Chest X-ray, PA view. Patient: 67 years old, sex F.
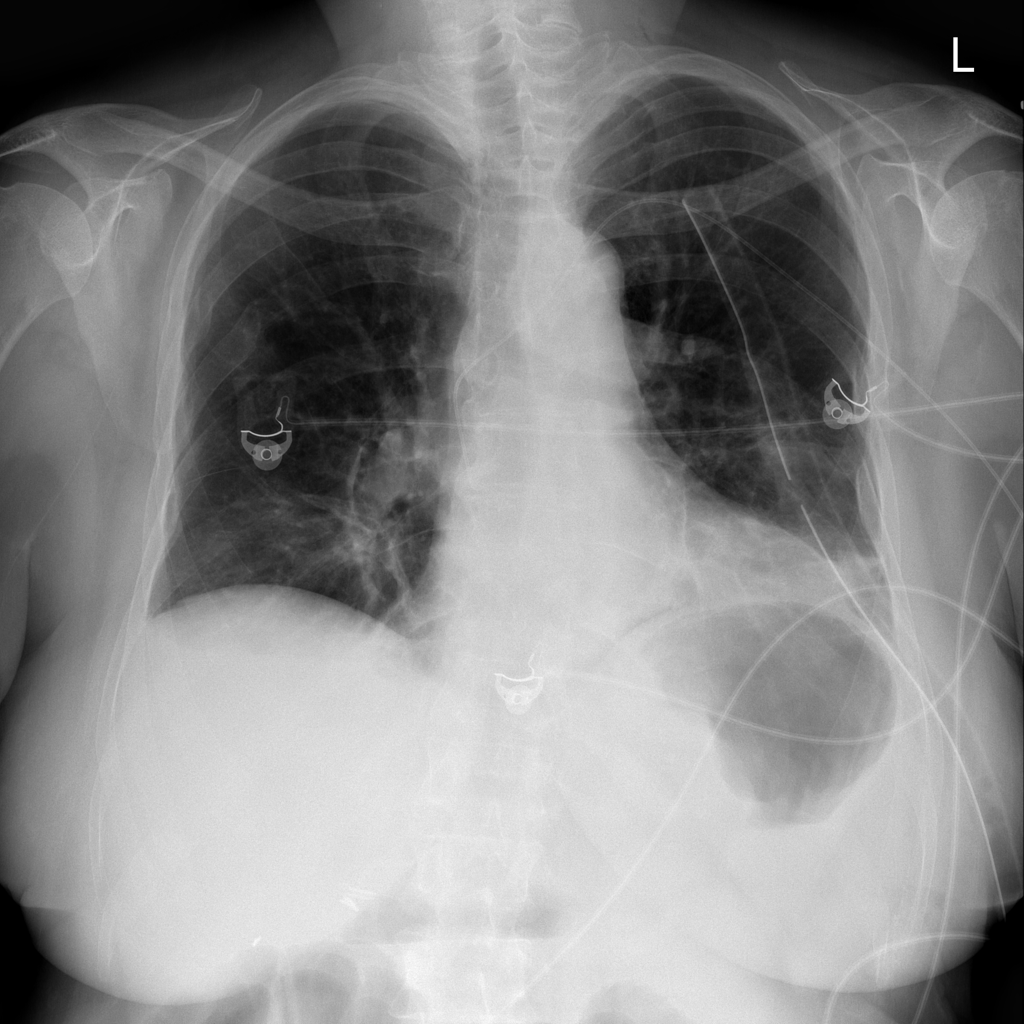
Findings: Atelectasis, Consolidation